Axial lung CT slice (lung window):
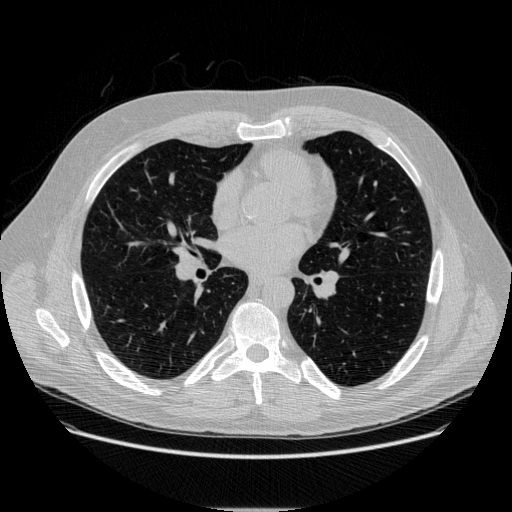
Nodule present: no